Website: walmart
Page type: account-selection
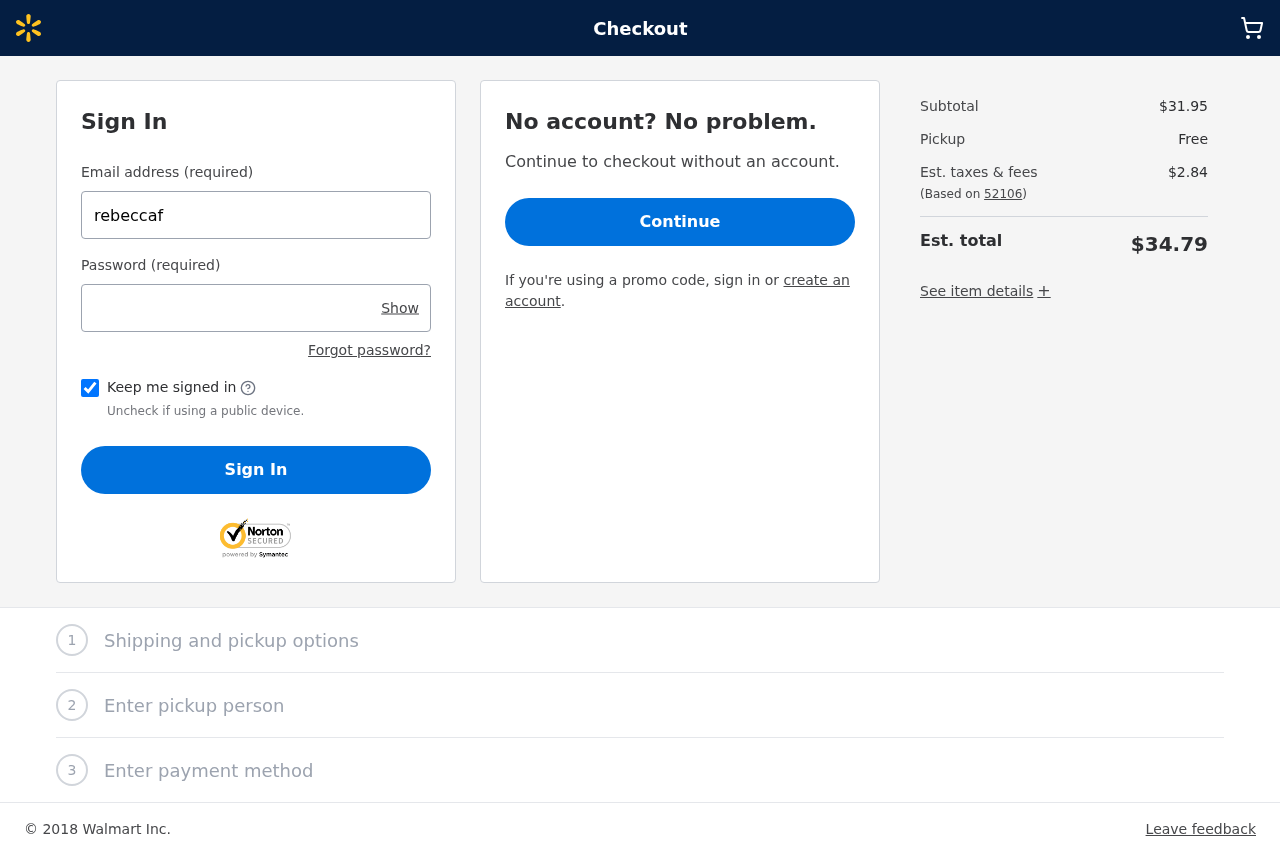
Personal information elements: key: PII_LOGIN_USERNAME
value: rebeccafrazier68
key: PII_POSTCODE
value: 52106
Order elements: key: ORDER_SUBTOTAL
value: $31.95
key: ORDER_TAX
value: $2.84
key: ORDER_TOTAL
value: $34.79